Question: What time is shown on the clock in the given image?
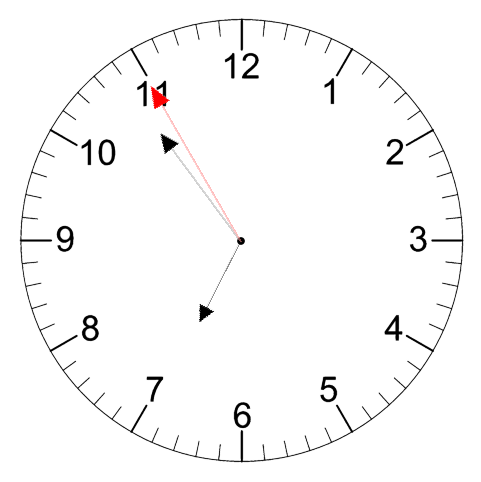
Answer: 06:53:55